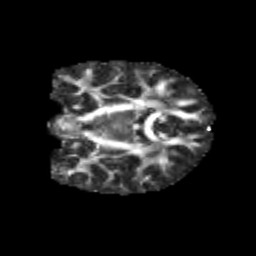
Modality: FA
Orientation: coronal
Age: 9
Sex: male
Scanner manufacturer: siemens
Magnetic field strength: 3 T
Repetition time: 3.8 s
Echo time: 0.07 s